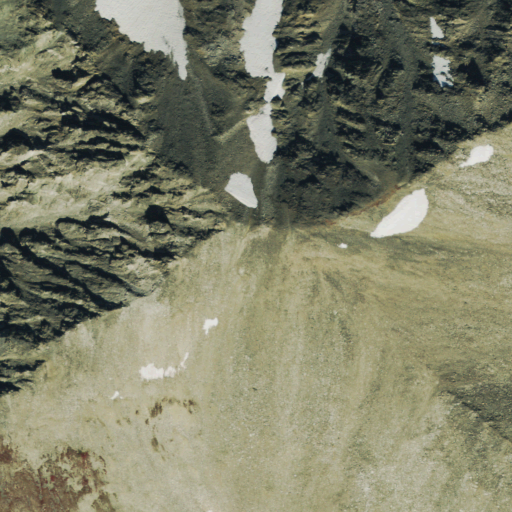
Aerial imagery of mountain in Colorado named Crystal Peak containing barren land, snow, shrub, and grassland